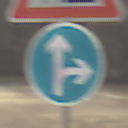
Verkehrszeichen: VorgeschriebeneFahrtrichtungGeradeausOderRechts
Zusatzzeichen oben: Arbeitsstelle
Umgebung: Outdoor, Nature
Tageszeit: MorningAfternoon
Wetter: PartlyCloudy
Licht: Natural
Jahreszeit: Winter
Kontrast: MediumContrast